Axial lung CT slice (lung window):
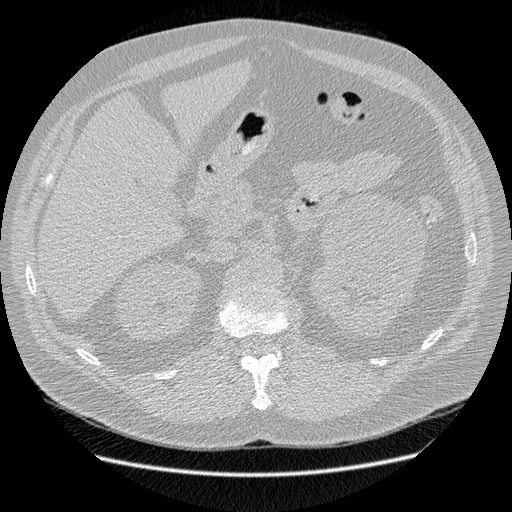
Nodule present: no